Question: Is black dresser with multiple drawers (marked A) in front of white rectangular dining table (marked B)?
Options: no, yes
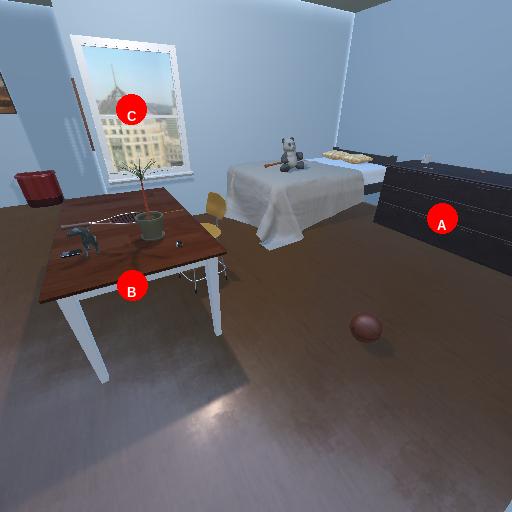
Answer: no